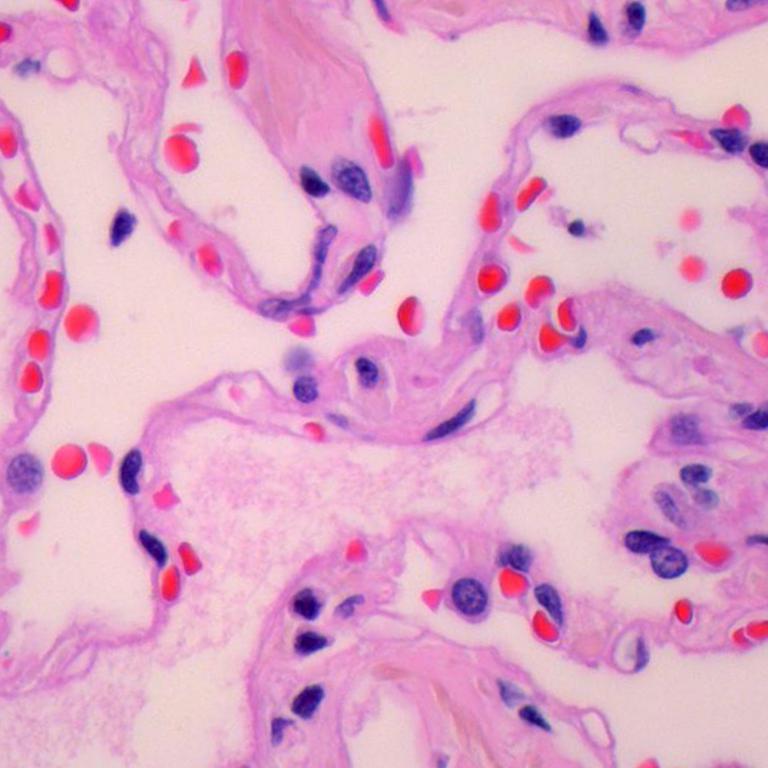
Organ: lung
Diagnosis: benign